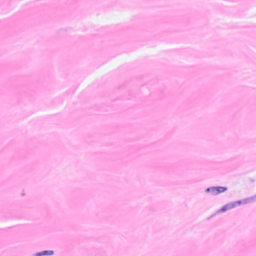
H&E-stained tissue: Breast